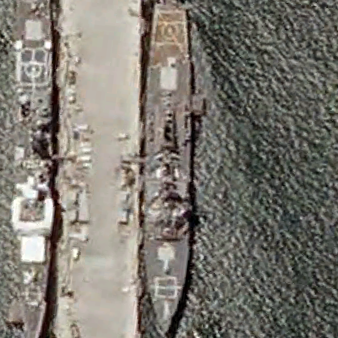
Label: destroyer